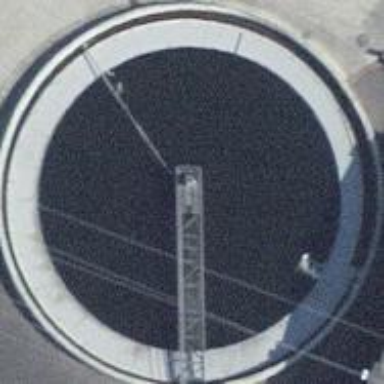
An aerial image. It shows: Image of wastewater.